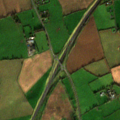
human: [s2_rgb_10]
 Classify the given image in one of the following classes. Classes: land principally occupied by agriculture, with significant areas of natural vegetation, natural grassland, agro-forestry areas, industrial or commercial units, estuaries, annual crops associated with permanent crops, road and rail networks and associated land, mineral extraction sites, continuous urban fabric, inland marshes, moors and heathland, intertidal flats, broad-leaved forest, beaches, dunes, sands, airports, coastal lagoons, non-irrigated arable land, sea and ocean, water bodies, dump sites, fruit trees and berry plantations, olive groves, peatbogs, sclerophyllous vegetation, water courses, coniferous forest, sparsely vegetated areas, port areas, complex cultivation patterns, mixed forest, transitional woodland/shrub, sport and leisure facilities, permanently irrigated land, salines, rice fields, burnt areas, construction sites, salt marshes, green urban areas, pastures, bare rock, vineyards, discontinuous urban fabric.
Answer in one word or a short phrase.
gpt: non-irrigated arable land, pastures